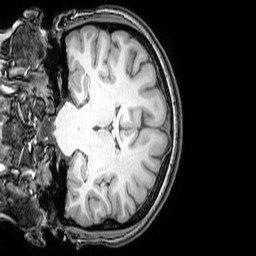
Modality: T1w
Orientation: coronal
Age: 20
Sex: female
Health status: healthy
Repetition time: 0.081 s
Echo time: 0.037 s